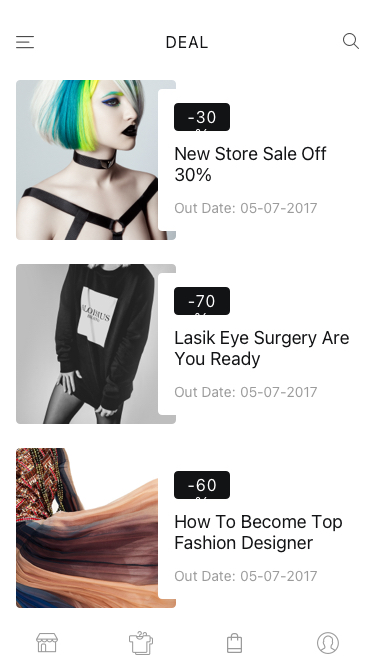
Text in this UI design:
-30%
New Store Sale Off 30%
05-07-2017
Out Date:
-60%
How To Become Top Fashion Designer
05-07-2017
Out Date:
-70%
Lasik Eye Surgery Are You Ready
05-07-2017
Out Date:
-30%
Deal